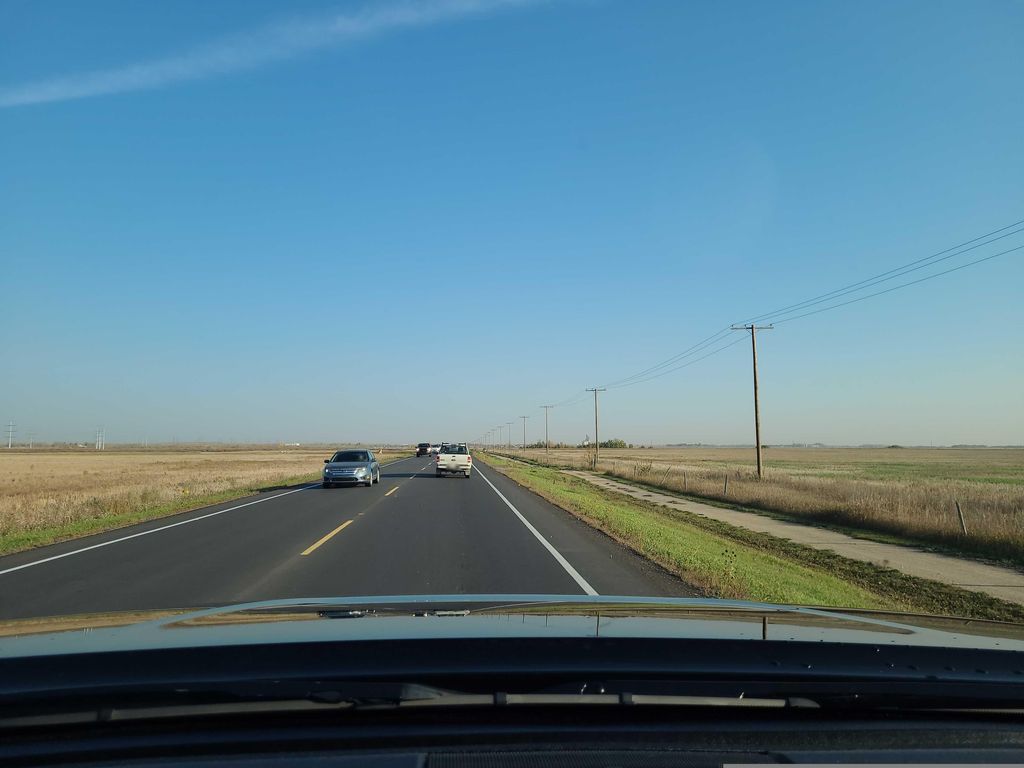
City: saskatoon